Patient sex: M
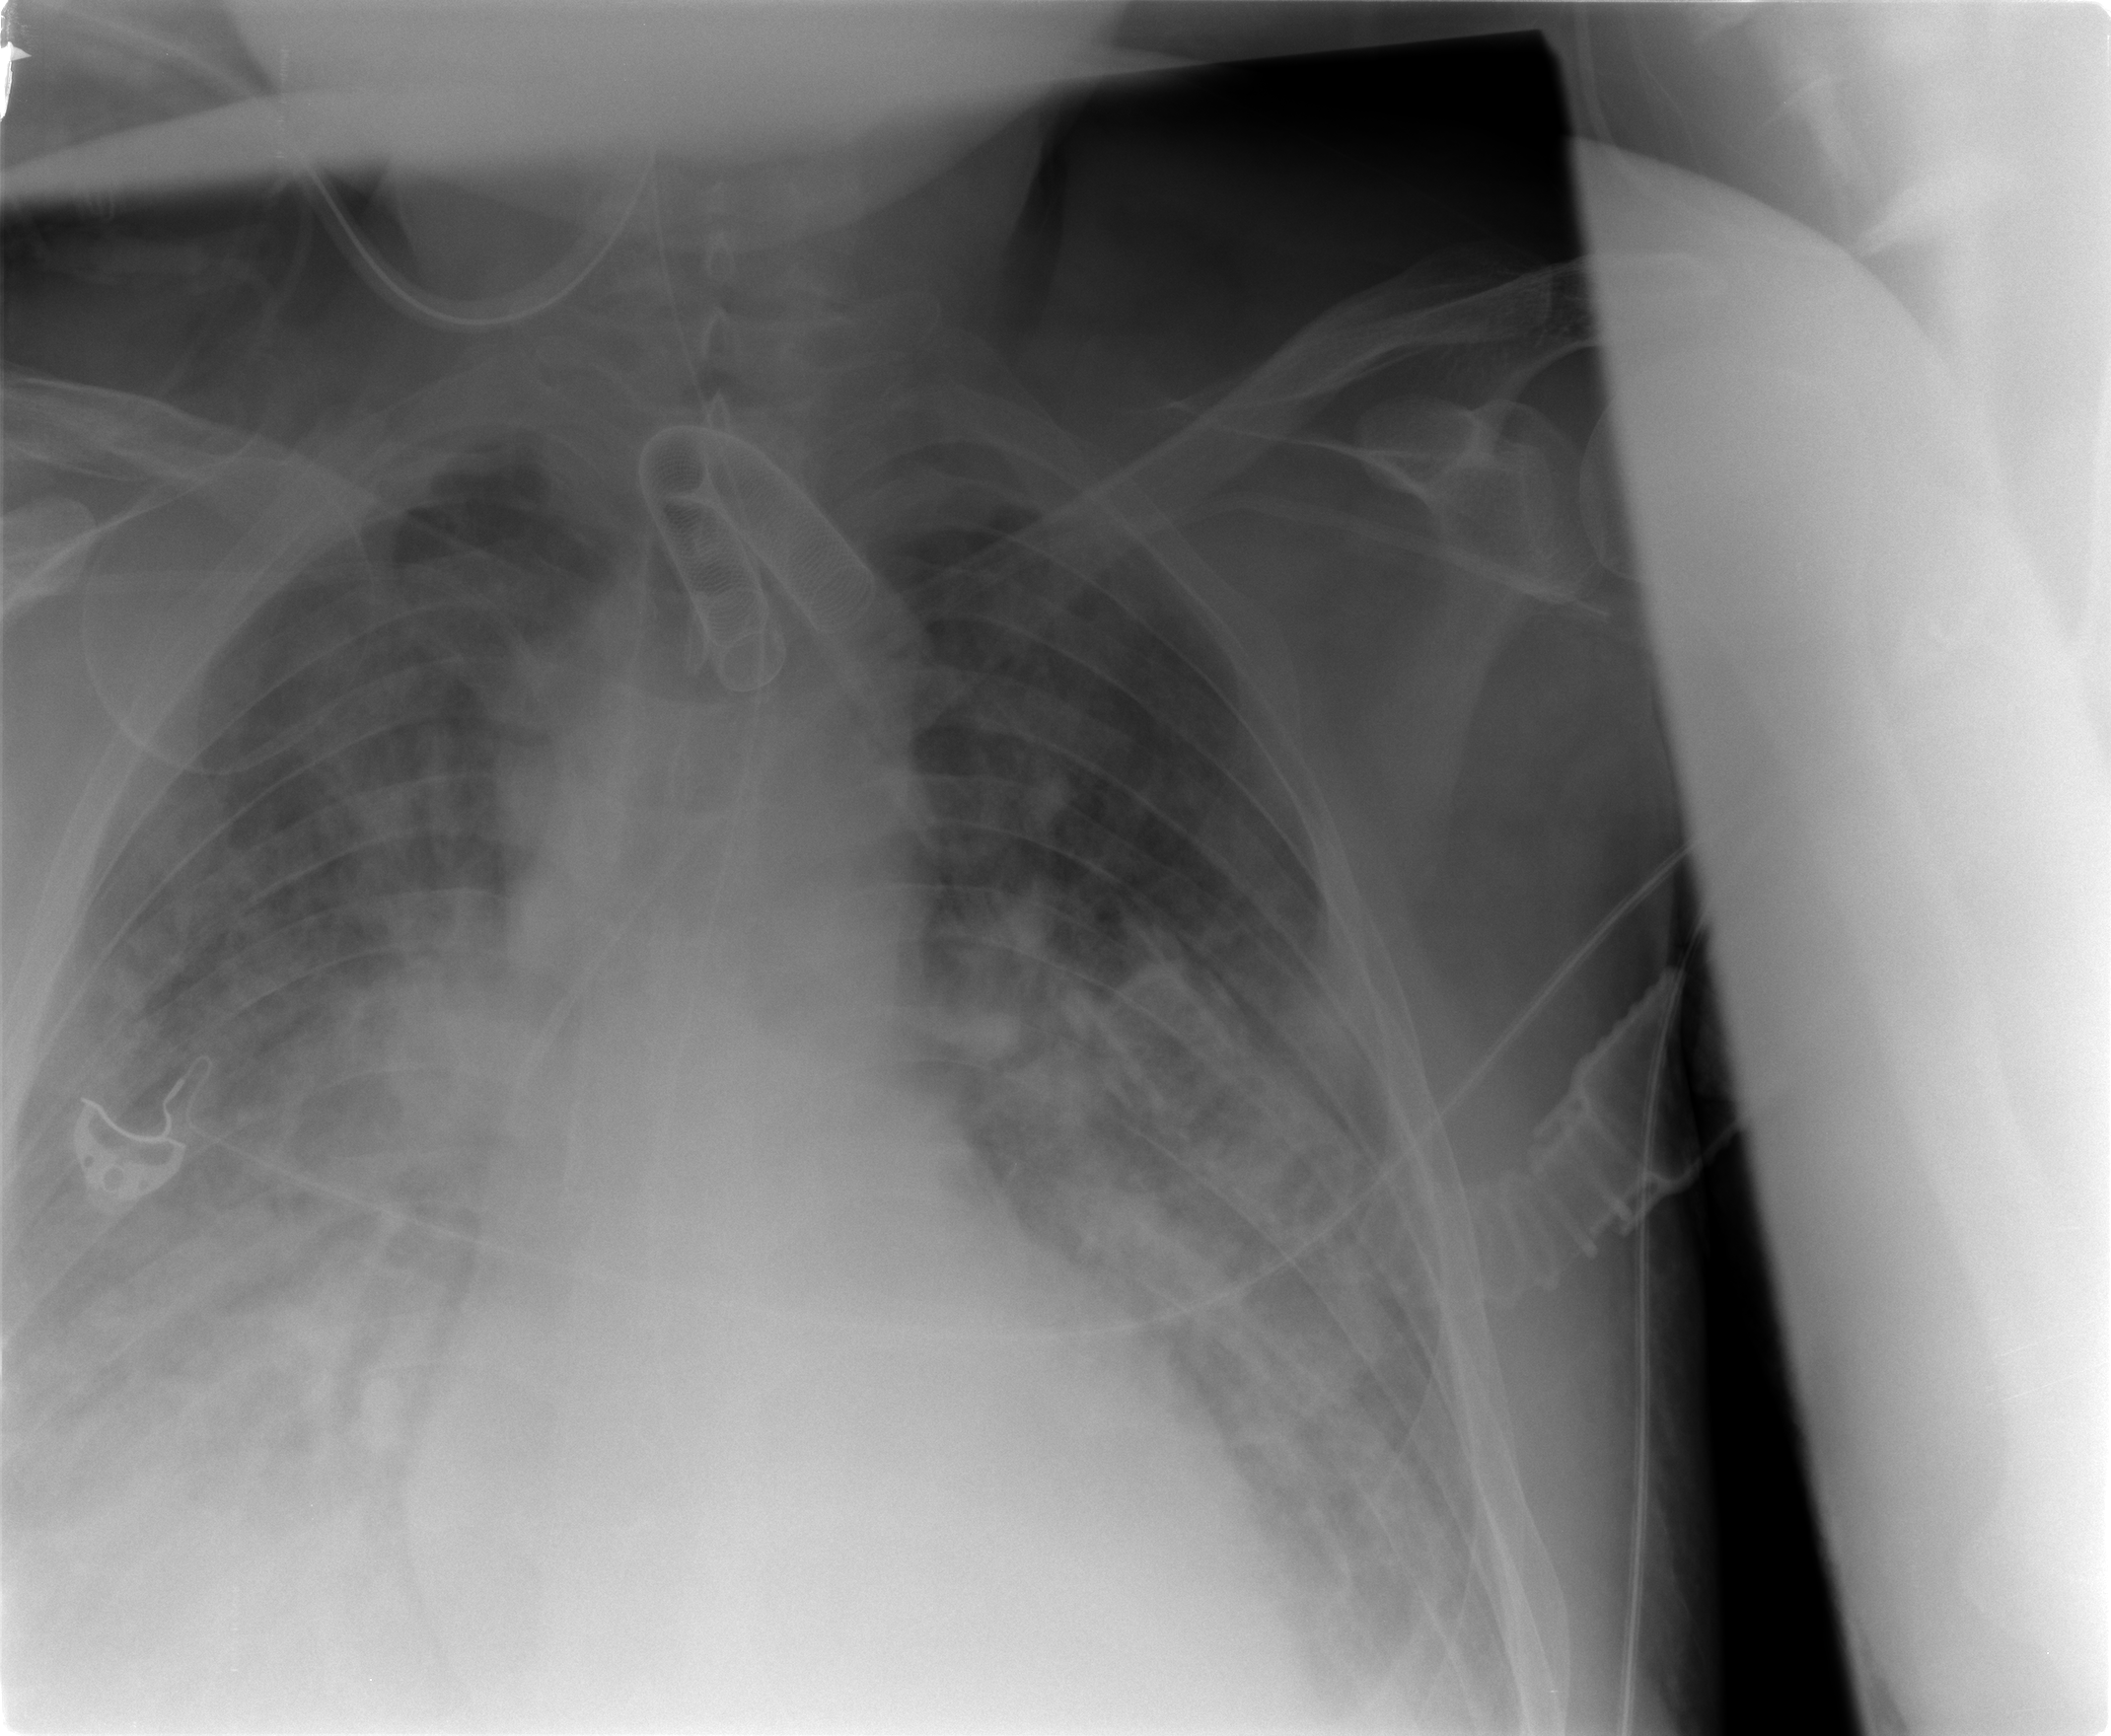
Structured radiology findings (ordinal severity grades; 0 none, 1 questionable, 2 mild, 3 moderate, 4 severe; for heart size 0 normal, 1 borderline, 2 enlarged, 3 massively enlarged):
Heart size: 2
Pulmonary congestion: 3
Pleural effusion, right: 3
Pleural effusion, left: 3
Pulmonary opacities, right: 3
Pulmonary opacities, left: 2
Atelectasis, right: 3
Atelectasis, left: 3